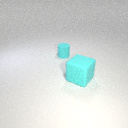
large cyan rubber cube to the right of small cyan rubber cylinder